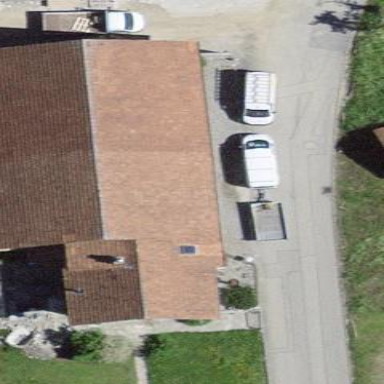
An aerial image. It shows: Farm building.